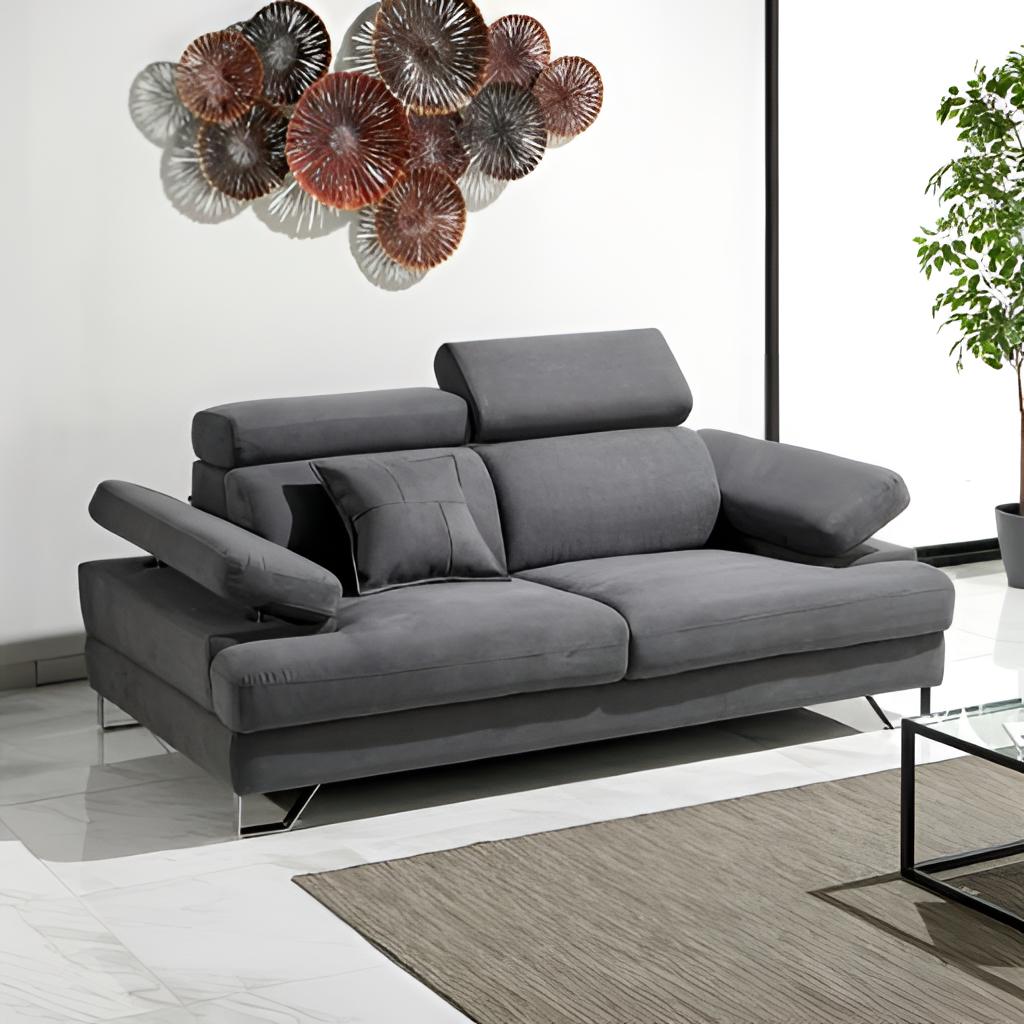
living room, fabric sofa, contemporary, white paint wallpaper, with solid pattern, white tile flooring, with large square pattern